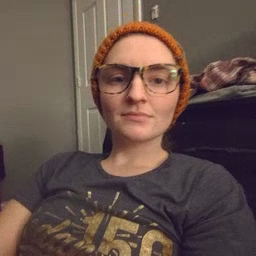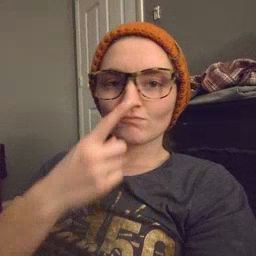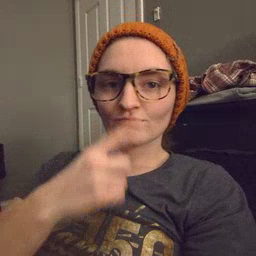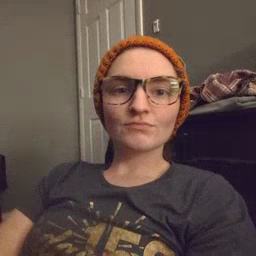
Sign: nose